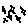
Label: star